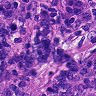
Metastatic tissue present: yes